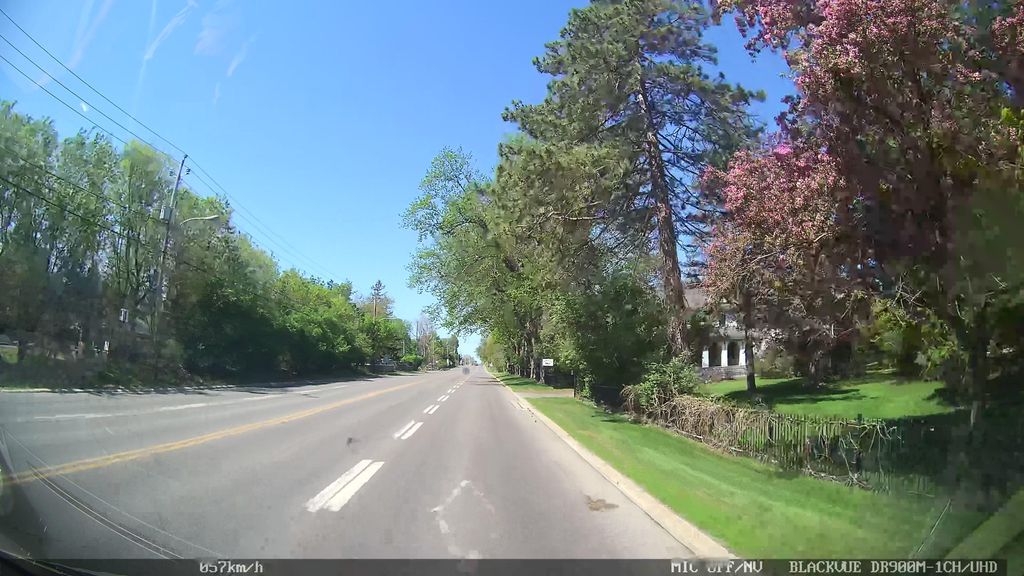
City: ottawa-gatineau